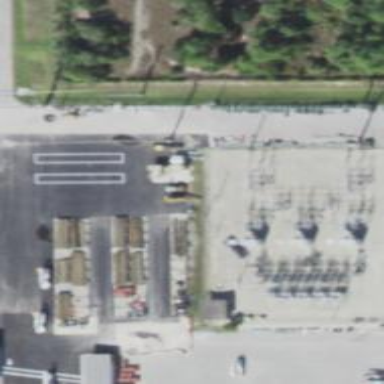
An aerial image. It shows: Outdoor distribution power substation.